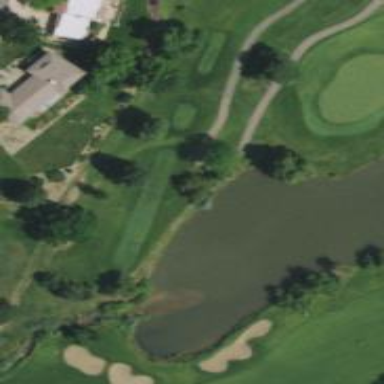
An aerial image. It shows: Golf cart path made of grade1 asphalt.